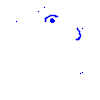
Particle: pion